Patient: sex M, age 37
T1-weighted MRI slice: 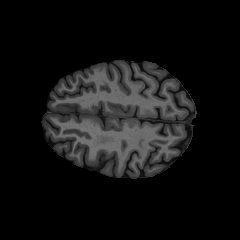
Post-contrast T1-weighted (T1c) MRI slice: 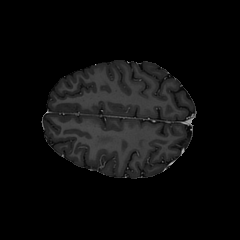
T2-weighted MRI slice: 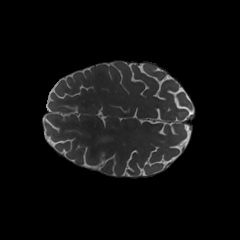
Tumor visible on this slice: yes
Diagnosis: Astrocytoma, IDH-mutant
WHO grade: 4